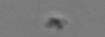
Label: detritus